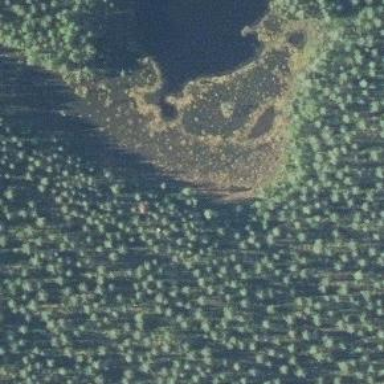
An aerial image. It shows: Bog wetland area.